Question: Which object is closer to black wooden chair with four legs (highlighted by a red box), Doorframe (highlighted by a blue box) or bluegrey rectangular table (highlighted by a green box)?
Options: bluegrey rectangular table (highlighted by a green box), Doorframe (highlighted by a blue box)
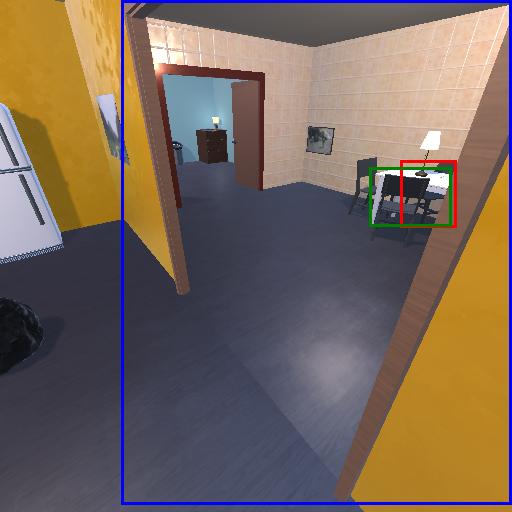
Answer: bluegrey rectangular table (highlighted by a green box)